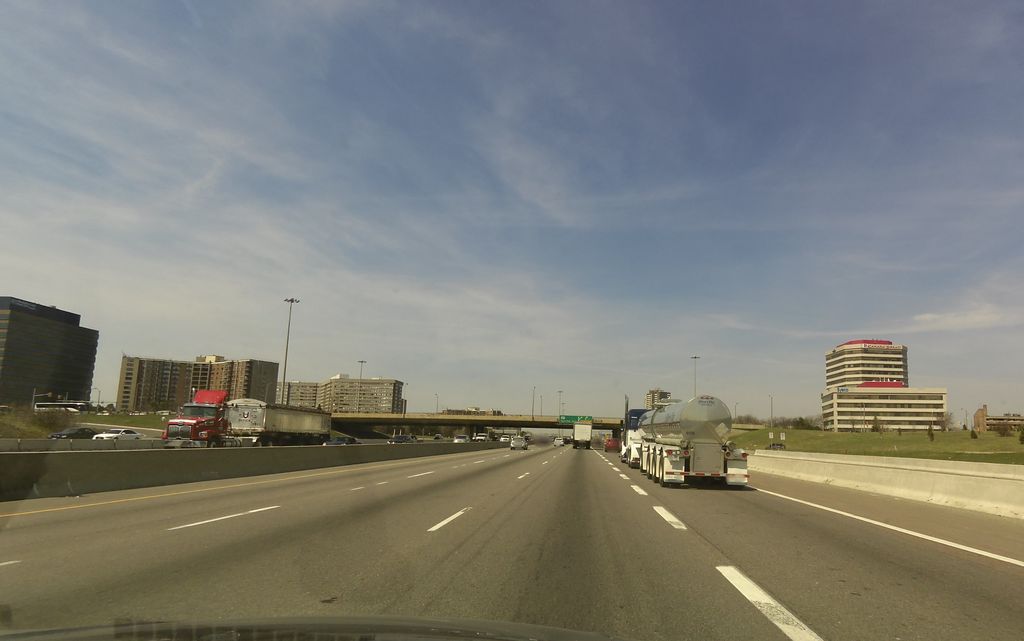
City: toronto